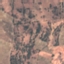
Land use / land cover class: PermanentCrop